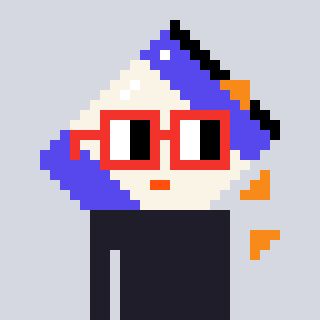
a pixel art character with square red glasses, a chips-shaped head and a bluegrey-colored body on a cool background